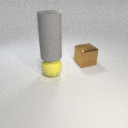
large yellow rubber sphere below large gray rubber cylinder